Question: When I try to run ASP.net MVC app on Windows Azure emulator on local machine it gives below error.How can I get rid of this ?

'''
Windows Azure Tools: Warning: Remapping public port 80 to 81 to avoid conflict during emulation.
Windows Azure Tools: Warning: Remapping private port 80 to 82 in role 'PawLoyalty.Web' to avoid conflict during emulation.
Windows Azure Tools: Warning: Certificate identification setting 'Microsoft.WindowsAzure.Plugins.RemoteAccess.PasswordEncryption' for role 'PawLoyalty.Web' specified in the service configuration file is not declared in the service definition file in the Certificate or as part of an SSL endpont
'''
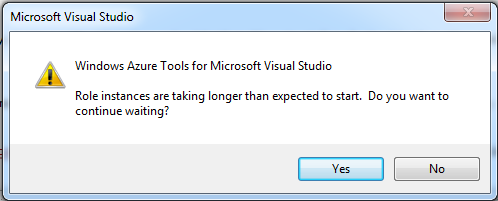
Answer: From time to time we also encountered this issue. By trial-and-error we found it to be caused by caching.
What we did was disabled caching, ran the application (and it ran fine then) and enabled caching again (and it ran fine again).
Its a really lame solution and may not work for you but please give it a try. Other thing you could do is delete the cacheclusterconfigs blob container in local storage emulator. Using a combination of these 2 usually resulted in the problem getting resolved.